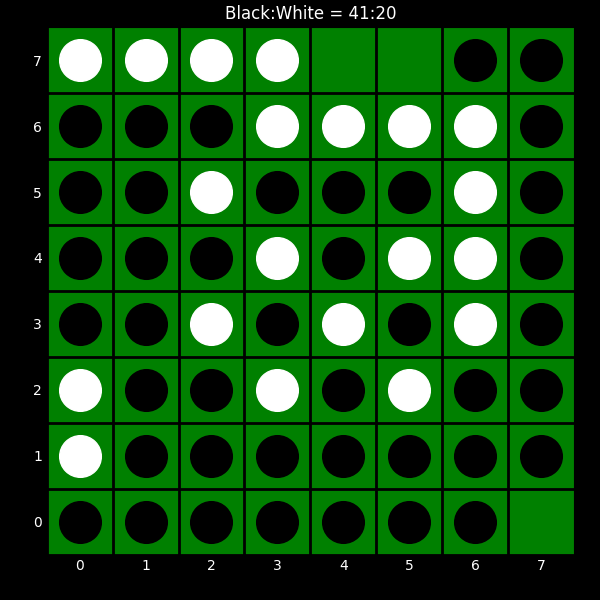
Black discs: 41
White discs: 20